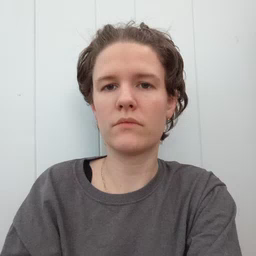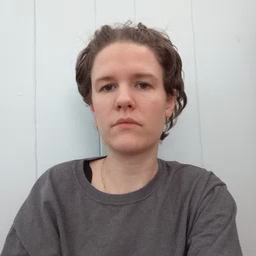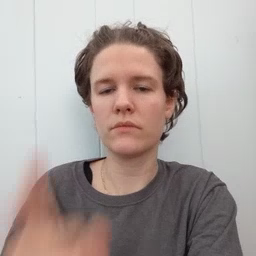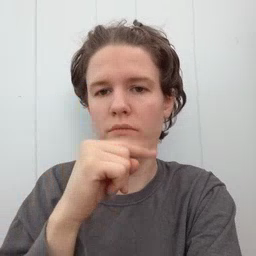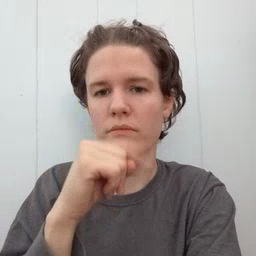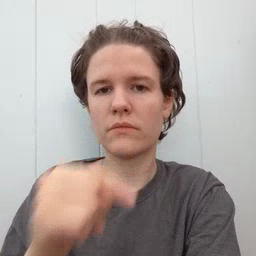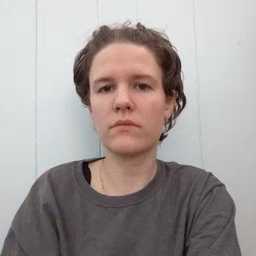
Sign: mouse